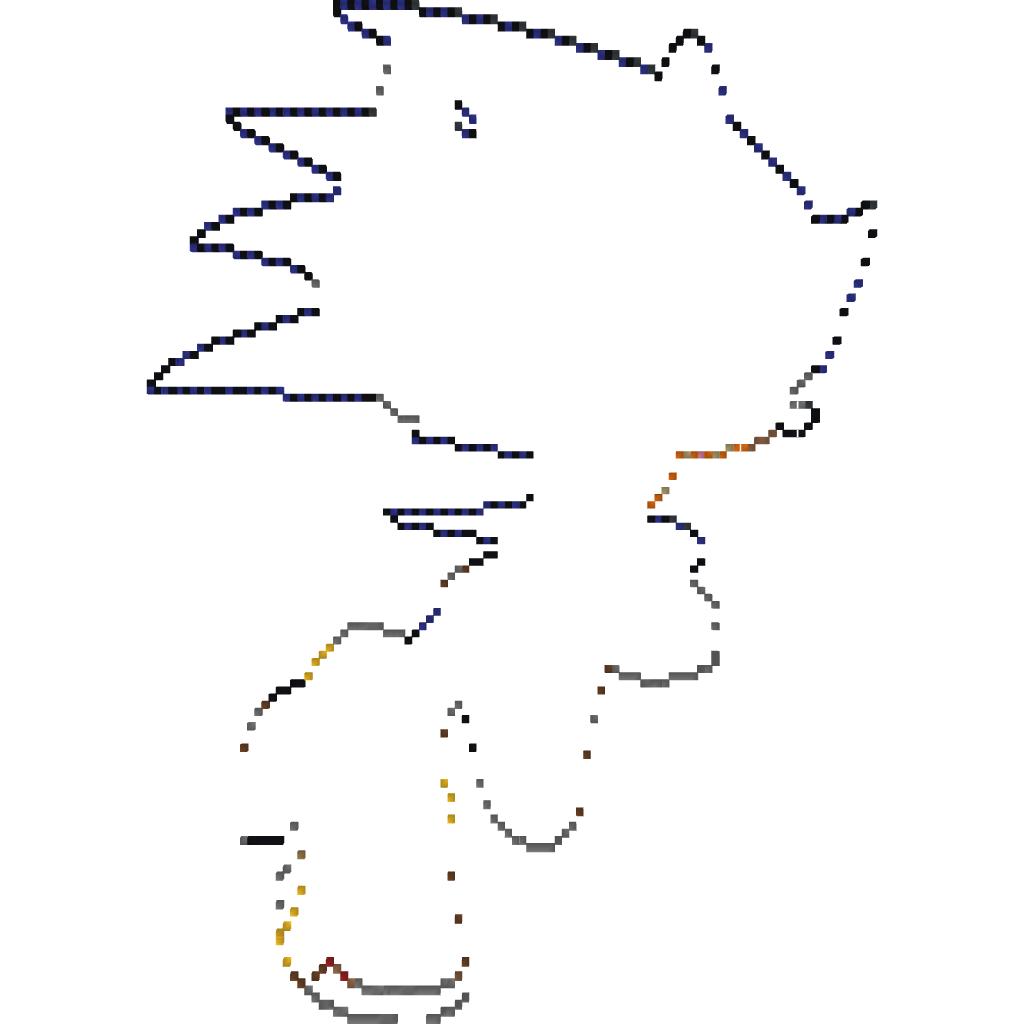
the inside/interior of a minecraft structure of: Sonic SAB2